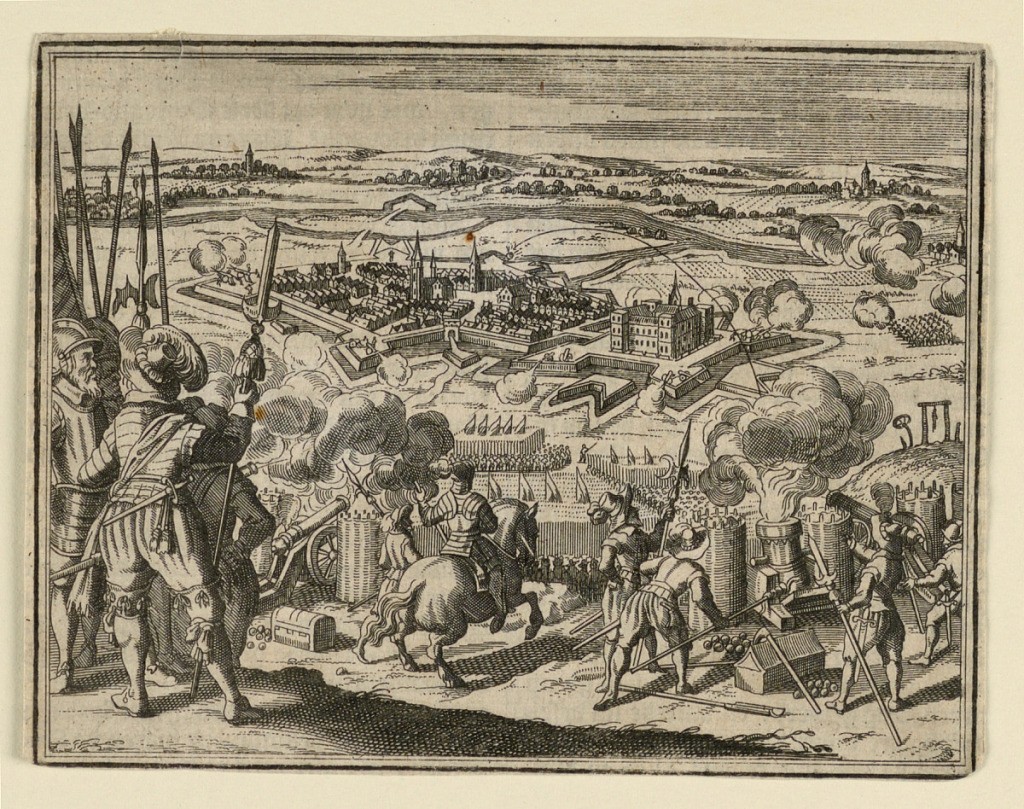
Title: Warfare Illustration
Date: ca. 1630-1660
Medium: Engraving on paper
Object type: Print
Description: Illustration for a book. Troops besiging a fortified town from a high position in the foreground.